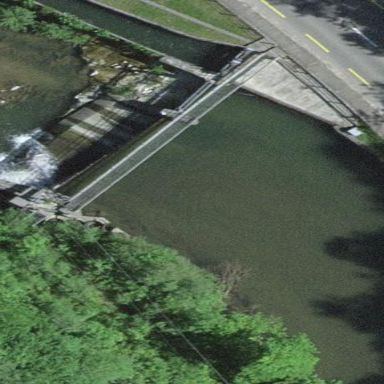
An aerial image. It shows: Dam across waterway.